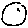
Label: moon